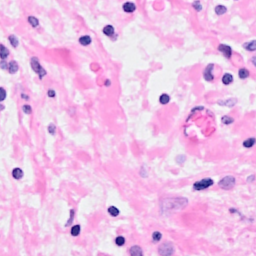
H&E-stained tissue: Breast